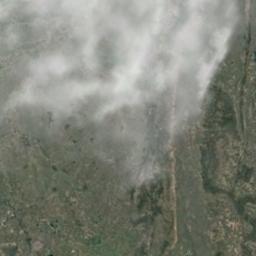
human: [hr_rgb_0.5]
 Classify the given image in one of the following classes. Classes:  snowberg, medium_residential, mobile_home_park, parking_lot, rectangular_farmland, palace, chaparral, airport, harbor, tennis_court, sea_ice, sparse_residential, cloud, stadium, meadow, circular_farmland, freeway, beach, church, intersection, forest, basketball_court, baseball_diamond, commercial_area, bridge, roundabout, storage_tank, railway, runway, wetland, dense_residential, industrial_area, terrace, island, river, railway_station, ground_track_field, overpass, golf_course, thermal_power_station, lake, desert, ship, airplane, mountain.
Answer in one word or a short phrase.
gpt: cloud